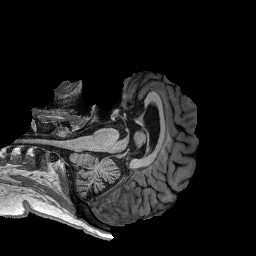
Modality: T1w
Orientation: axial
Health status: healthy